Question: On my site, I have a input field where users can enter in usernames to add collaborators to a project. I dynamically create a dropdown list when the user begins typing in a username (using AJAX) so that it fetches potentially registered usernames from the database:

The HTML for the above dropdown is:
'''
<div class="search_results">
<div class="dropdown open">
<a class="search_results_toggle" data-toggle="dropdown" href="#"></a>
<ul class="dropdown-menu" role="menu" aria-labelledby="dLabel">
<li class="tiff"><a class="search_result" href="#">tiff</a></li>
<li class="ttseng"><a class="search_result" href="#">ttseng</a></li>
</ul>
</div>
</div>
'''
I thought it would be straightforward to find out which element of the list was selected using something like the following:
'''
$(document).ready(function(){
$('.search_result').click(function(){
console.log('clicked search result');
// replace the form with the username
$(this).closest('form').remove();
$(this).closest('.user').append($(this).html());
});
});
'''
However, I'm finding that with the dynamically created list elements, I'm not able to get any events on them successfully (no console messages are created). The only thing I find that works is to detect when the user hovers over the $('.dropdown') div, but if I try to detect clicks/hovering over any of its children elements (such as dropdown-menu, li, a etc.), it doesn't work, which I need to find the exact element that's selected.
Is this a known problem with using dynamically created Jquery dropdowns? How can I fix this?
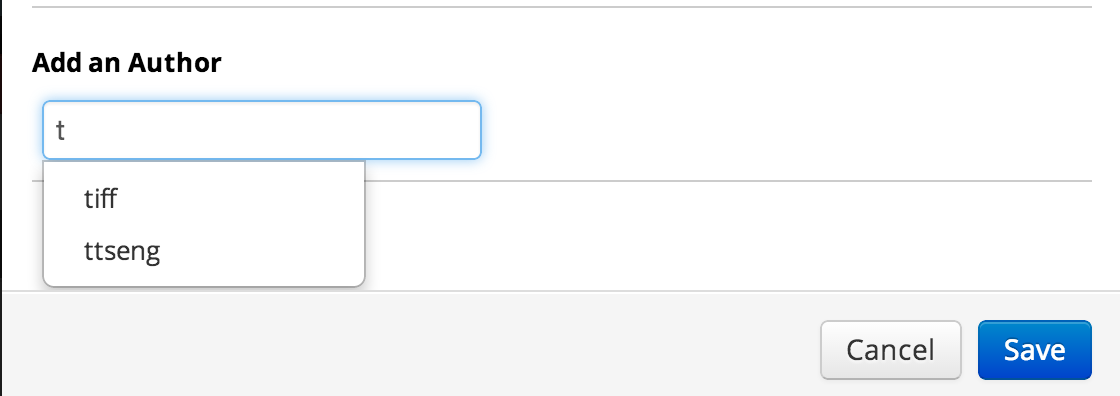
Answer: For dynamic created elements use <URL> method
'''
$(document.body).on('click', '.search_result' ,function(){
'''